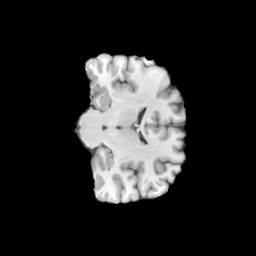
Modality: T1w
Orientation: coronal